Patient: sex M, age 66
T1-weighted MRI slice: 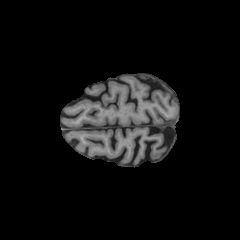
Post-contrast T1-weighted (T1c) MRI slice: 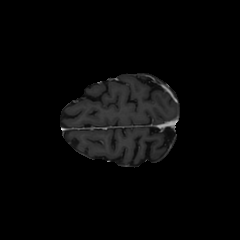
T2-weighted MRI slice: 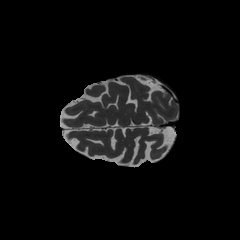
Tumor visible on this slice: no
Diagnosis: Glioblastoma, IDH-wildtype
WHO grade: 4